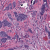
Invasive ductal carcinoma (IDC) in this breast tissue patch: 1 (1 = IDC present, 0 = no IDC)